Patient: sex M, age 83
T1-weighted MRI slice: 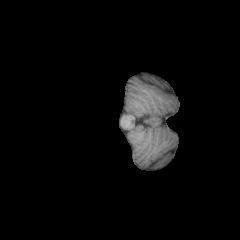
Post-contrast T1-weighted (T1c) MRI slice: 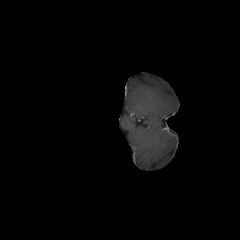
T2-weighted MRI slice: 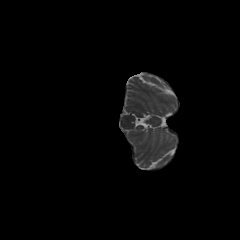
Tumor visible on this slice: no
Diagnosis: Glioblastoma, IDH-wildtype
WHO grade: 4